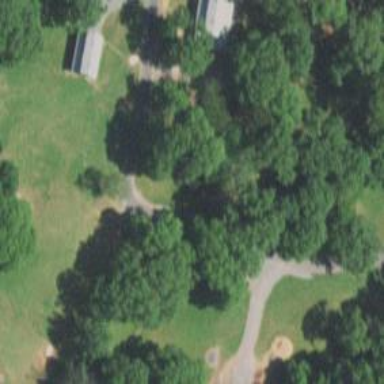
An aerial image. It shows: Disc golf tee.